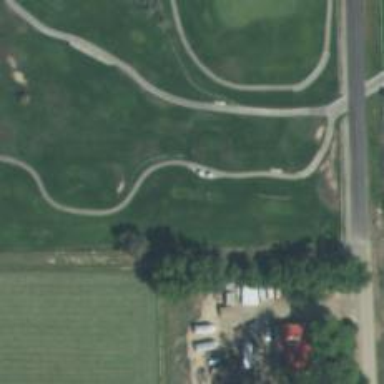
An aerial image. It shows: Golf tee.